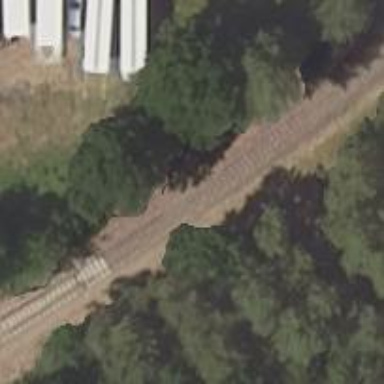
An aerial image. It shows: Railway switch.